Field crop: maize
Growth stage: 2
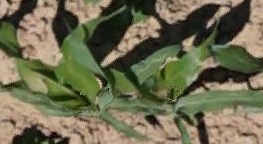
Species: maize